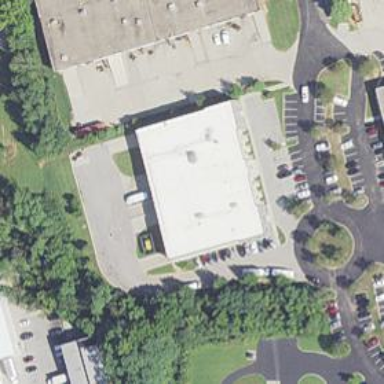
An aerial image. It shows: Building.